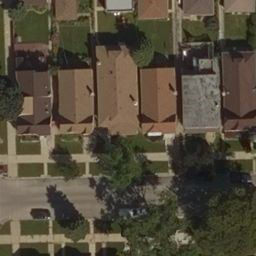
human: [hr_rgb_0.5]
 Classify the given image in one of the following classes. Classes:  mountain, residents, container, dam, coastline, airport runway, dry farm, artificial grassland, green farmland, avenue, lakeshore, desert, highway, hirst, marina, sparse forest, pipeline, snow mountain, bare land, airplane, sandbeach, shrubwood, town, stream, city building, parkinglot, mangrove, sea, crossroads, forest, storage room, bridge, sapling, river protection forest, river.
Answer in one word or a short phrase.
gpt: residents